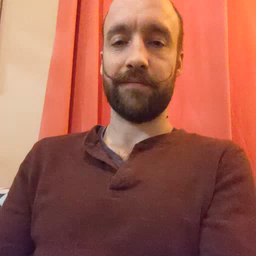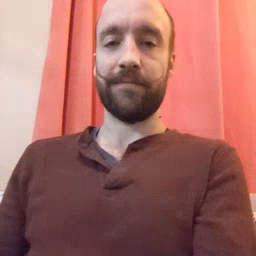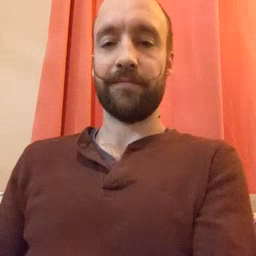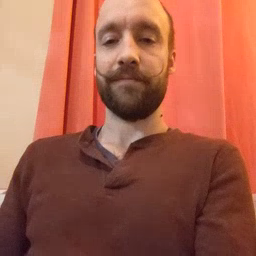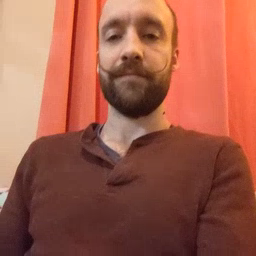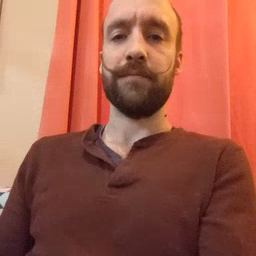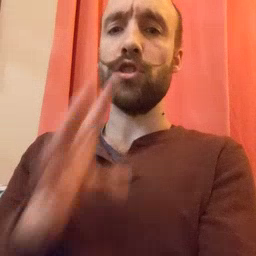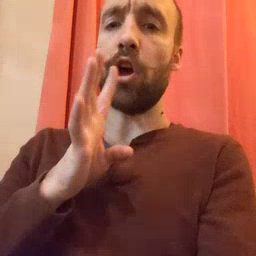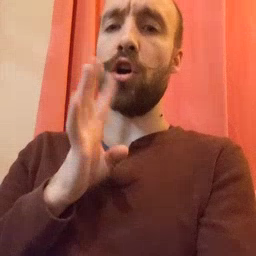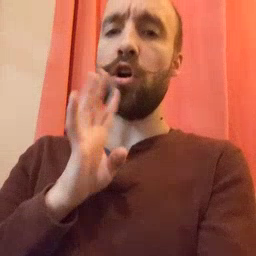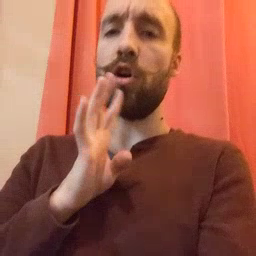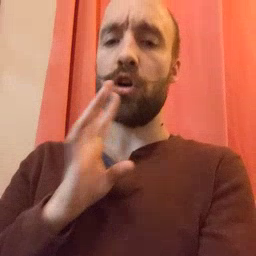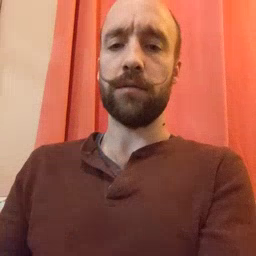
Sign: talk